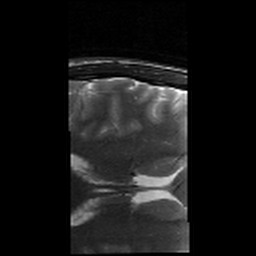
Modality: T2w
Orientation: axial
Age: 23
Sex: male
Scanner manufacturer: siemens
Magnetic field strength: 3 T
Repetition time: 8.02 s
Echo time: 0.08 s